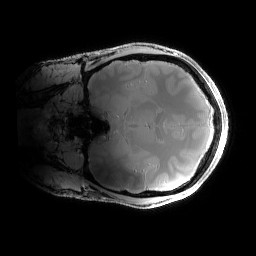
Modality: PDw
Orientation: coronal
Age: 29
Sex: male
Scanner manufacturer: siemens
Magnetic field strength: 6.98 T
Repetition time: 1.3 s
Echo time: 0.00231 s